Question: I would like to animate the opacity of three frames and the timeline for their opacity value should look like in the image. Also the animation should be forever but I also want a delay between each cycle. I mean the opacity should hold onto the last value of '1' for some specified time and then the timeline should repeat again. I tried using a storyboard with three double animations but I cannot figure out the delay between each cycle and the delay between each animation. Setting begin time for each animation did not work for me.

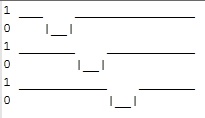
Answer: With the flexibility of Animation in WPF, there are many ways to solve this. Here I introduce the most intuitive solution. From your image, you have to use some kind of discrete KeyFrame. In this case we need 3 'DoubleAnimationUsingKeyFrames', each one should have 2 'DiscreteDoubleKeyFrame'. All these keyframes should be the same. We just need to set the 'BeginTime' of 'DoubleAnimationUsingKeyFrames' appropriately. We don't need to set the 'Duration', it will be deferred automatically based on the 'KeyTime' (of 'DiscreteDoubleKeyFrame') combined with the 'BeginTime' (of 'DoubleAnimationUsingKeyFrames').
However we have to set the 'Duration' for the last 'DoubleAnimationUsingKeyFrames' if you want some delay between the cycles.
Here is a simple example:
'''
<StackPanel>
<StackPanel.Triggers>
<EventTrigger RoutedEvent="Loaded">
<BeginStoryboard>
<Storyboard Storyboard.TargetProperty="Opacity"
RepeatBehavior="Forever">
<DoubleAnimationUsingKeyFrames Storyboard.TargetName="i1"
BeginTime="0:0:0">
<DiscreteDoubleKeyFrame KeyTime="0:0:0" Value="0"/>
<DiscreteDoubleKeyFrame KeyTime="0:0:1" Value="1"/>
</DoubleAnimationUsingKeyFrames>
<DoubleAnimationUsingKeyFrames Storyboard.TargetName="i2"
BeginTime="0:0:1">
<DiscreteDoubleKeyFrame KeyTime="0:0:0" Value="0"/>
<DiscreteDoubleKeyFrame KeyTime="0:0:1" Value="1"/>
</DoubleAnimationUsingKeyFrames>
<DoubleAnimationUsingKeyFrames Storyboard.TargetName="i3"
BeginTime="0:0:2" Duration="0:0:3">
<DiscreteDoubleKeyFrame KeyTime="0:0:0" Value="0"/>
<DiscreteDoubleKeyFrame KeyTime="0:0:1" Value="1"/>
</DoubleAnimationUsingKeyFrames>
</Storyboard>
</BeginStoryboard>
</EventTrigger>
</StackPanel.Triggers>
<TextBlock Name="i1">Item 1</TextBlock>
<TextBlock Name="i2">Item 2</TextBlock>
<TextBlock Name="i3">Item 3</TextBlock>
</StackPanel>
'''
I used 'TextBlock' in this code for simplicity. Here you can see that the time of being in '0' opacity (for each 'TextBlock') is 1 second. From that you can derive the 'BeginTime' correctly for each 'DoubleAnimationUsingKeyFrames'. The last one has 'Duration' of '3' seconds, that means the delay is about '2' seconds (1 second of the last animation is deducted from the total 3).